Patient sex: F
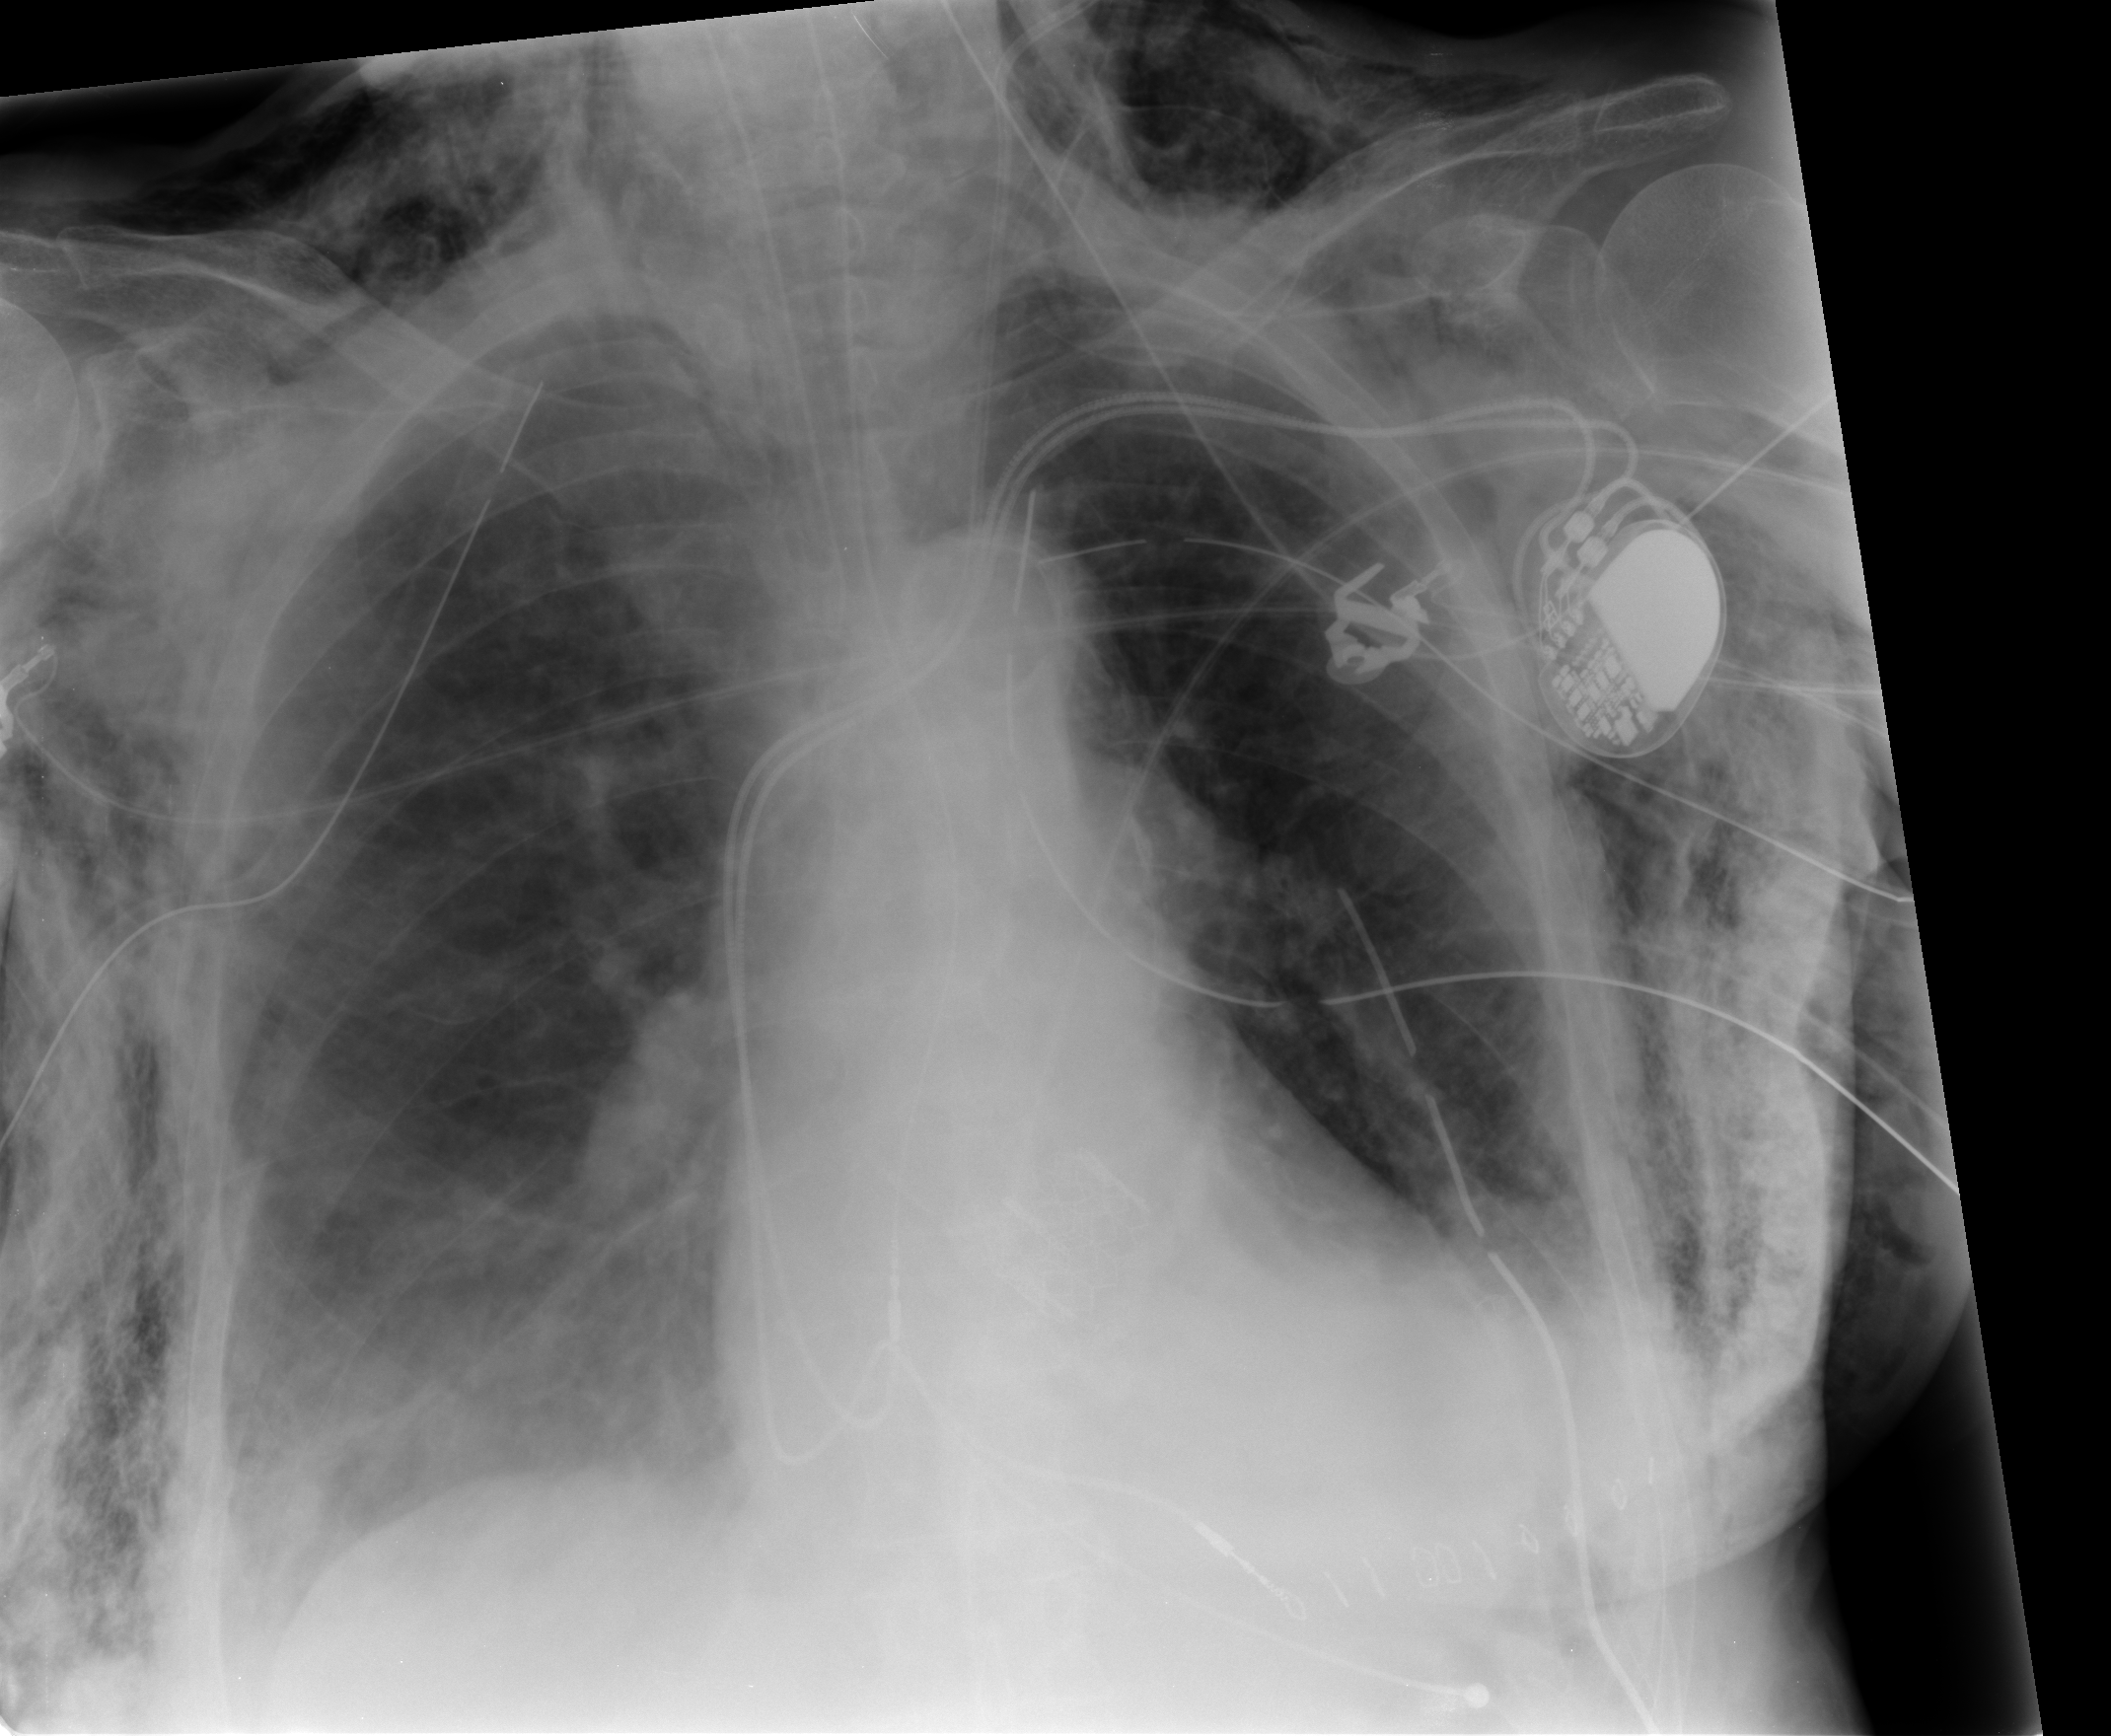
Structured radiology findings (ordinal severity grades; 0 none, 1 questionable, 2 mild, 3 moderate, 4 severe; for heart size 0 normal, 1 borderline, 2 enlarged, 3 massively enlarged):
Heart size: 0
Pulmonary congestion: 0
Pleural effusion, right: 2
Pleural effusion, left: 0
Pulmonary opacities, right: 0
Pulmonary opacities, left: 0
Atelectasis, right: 2
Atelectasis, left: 2